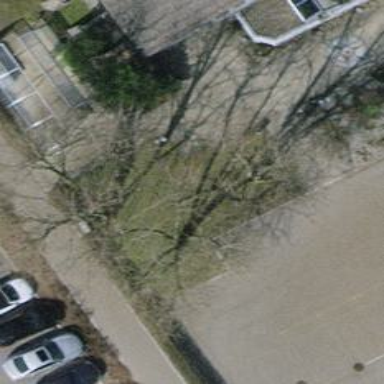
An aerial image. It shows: Urban tree adds touch of nature to the surroundings.